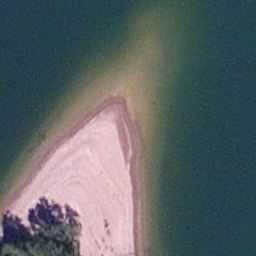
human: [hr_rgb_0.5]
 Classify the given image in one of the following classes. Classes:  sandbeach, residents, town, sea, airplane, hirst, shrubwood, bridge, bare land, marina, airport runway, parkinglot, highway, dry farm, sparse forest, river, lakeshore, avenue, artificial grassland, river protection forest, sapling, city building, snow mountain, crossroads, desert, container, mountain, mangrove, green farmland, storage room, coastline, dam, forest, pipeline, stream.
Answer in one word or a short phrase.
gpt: lakeshore